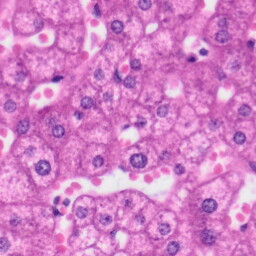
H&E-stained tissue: Liver